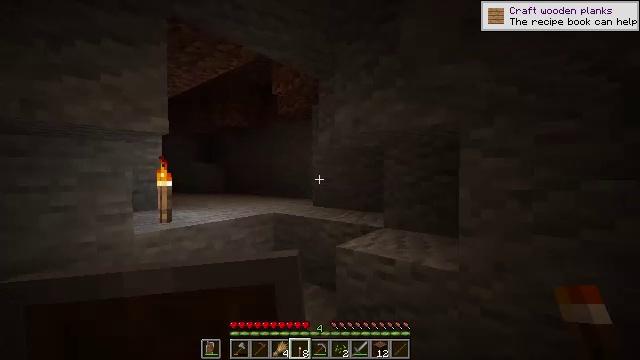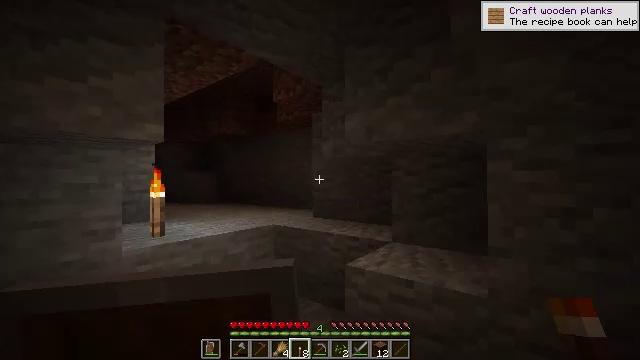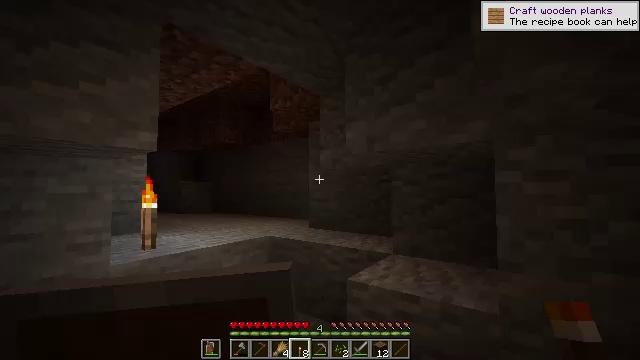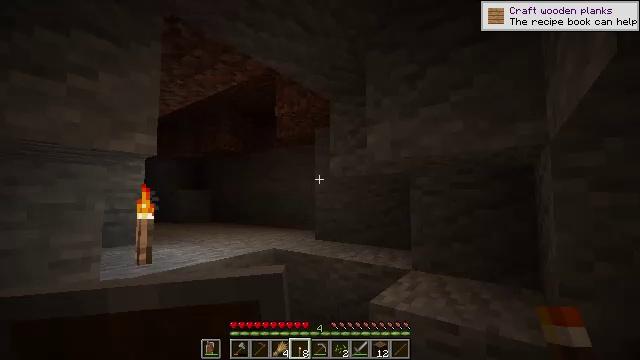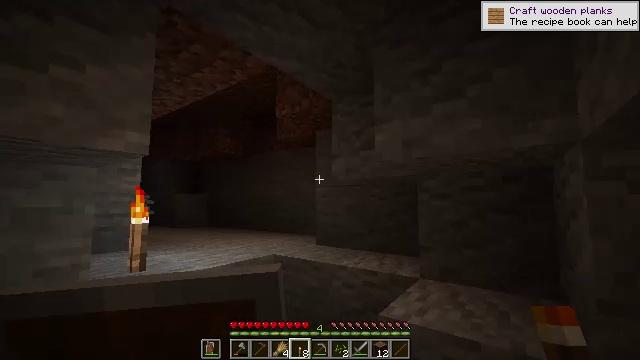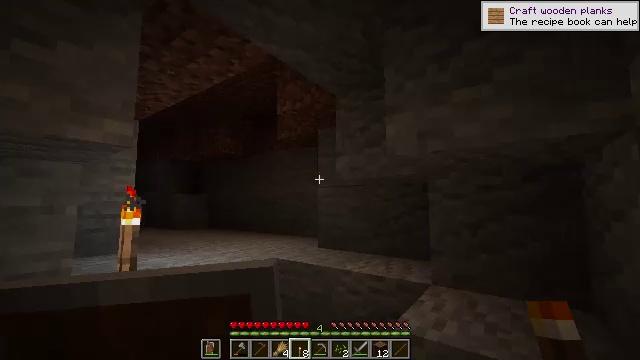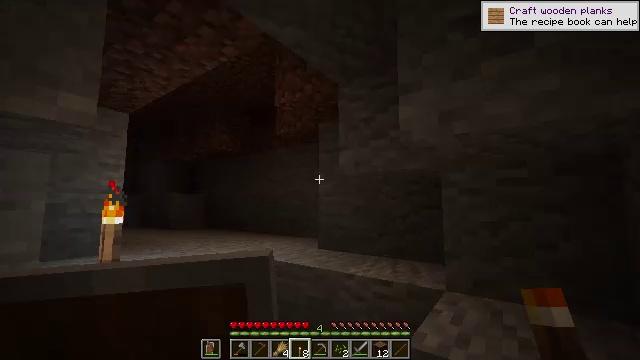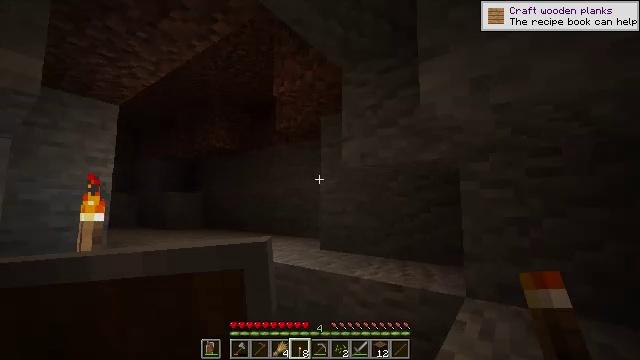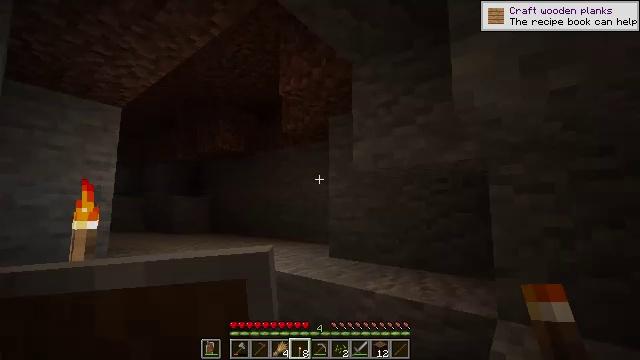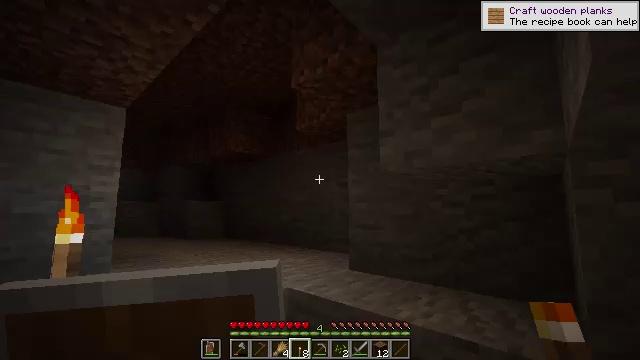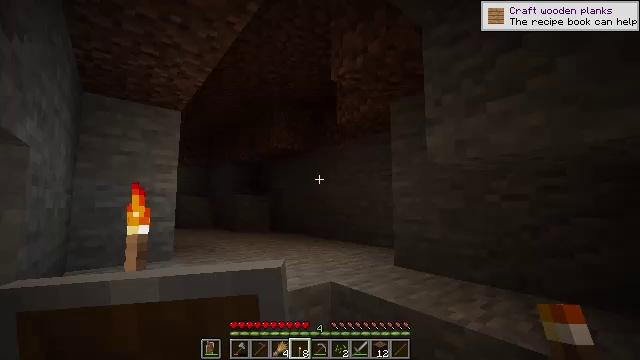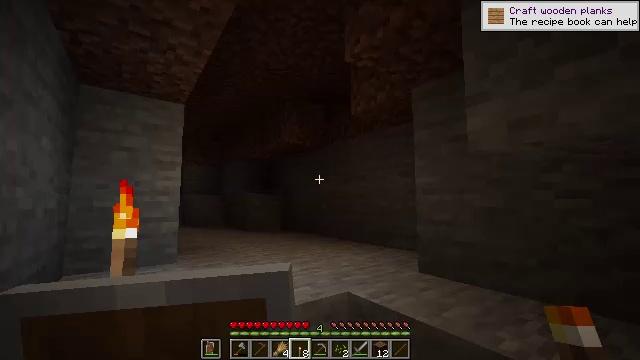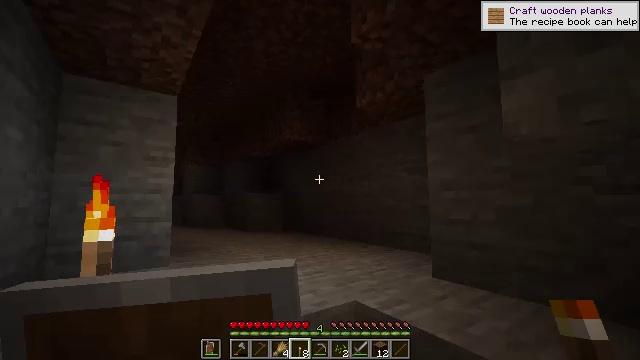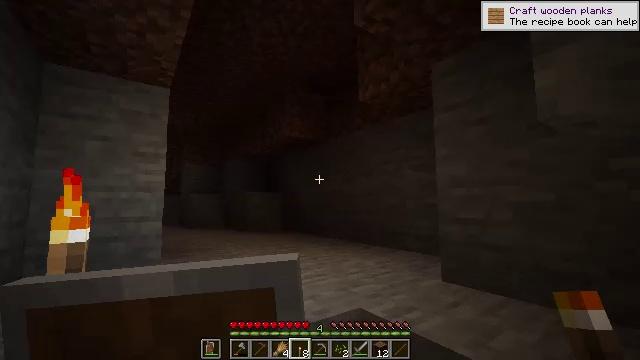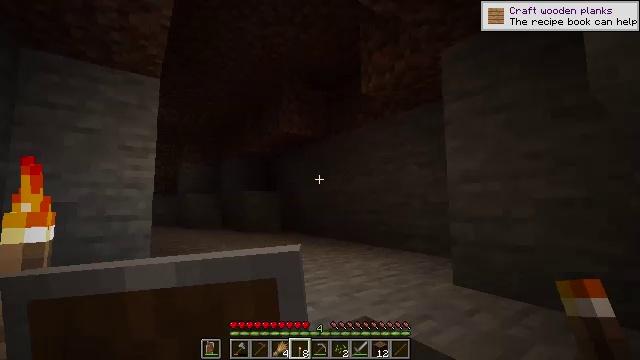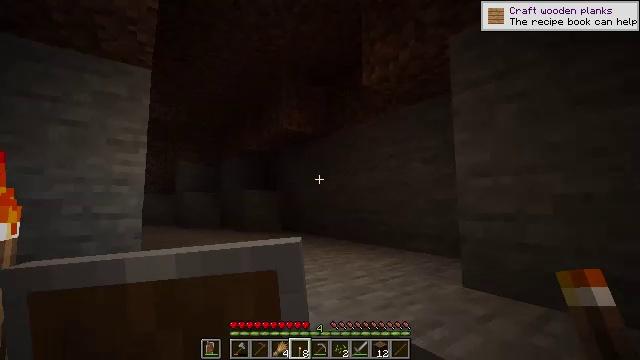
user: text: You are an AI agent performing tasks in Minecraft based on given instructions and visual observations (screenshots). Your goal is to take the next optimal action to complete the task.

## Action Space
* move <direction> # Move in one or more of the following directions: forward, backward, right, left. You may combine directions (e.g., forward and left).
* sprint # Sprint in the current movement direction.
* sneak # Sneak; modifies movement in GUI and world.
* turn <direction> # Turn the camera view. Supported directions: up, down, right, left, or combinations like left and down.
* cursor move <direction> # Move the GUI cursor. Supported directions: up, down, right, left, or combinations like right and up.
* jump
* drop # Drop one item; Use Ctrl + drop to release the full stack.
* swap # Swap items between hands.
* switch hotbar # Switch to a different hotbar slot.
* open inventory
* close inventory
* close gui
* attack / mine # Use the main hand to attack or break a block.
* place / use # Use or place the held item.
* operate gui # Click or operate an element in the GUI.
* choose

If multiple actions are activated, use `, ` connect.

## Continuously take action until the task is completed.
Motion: motion action
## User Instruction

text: Remove the large fern from the terrain.
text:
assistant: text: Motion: move forward and move left, turn right and up
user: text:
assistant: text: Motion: move forward and move left, turn right and up
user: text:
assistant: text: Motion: move forward, turn up
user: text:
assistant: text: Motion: move forward
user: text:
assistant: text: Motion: move forward
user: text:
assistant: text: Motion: move forward
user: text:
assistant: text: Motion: move forward
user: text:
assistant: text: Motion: move forward, turn left
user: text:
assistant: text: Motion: move forward, turn left
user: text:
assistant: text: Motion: move forward, turn left and down
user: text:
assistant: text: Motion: move forward, turn left
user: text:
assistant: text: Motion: move forward
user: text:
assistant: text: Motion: move forward
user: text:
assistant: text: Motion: move forward
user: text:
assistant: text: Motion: move forward, jump
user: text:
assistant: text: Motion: move forward, jump
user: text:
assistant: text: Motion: move forward, jump
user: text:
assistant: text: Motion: move forward
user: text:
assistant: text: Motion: move forward, turn left and down
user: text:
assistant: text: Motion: move forward, turn left and down
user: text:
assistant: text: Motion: move forward, turn left and down
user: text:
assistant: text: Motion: move forward, turn left and down
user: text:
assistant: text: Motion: move forward, turn left
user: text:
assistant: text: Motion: move forward, turn left and up
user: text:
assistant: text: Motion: move forward, turn up
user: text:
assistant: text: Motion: move forward
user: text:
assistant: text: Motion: move forward
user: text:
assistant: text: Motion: move forward
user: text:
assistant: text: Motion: move forward
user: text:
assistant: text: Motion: move forward